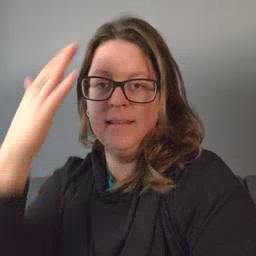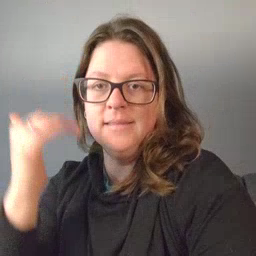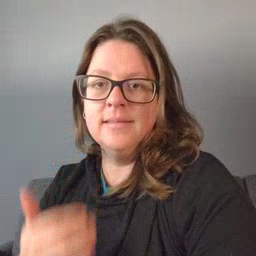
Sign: head